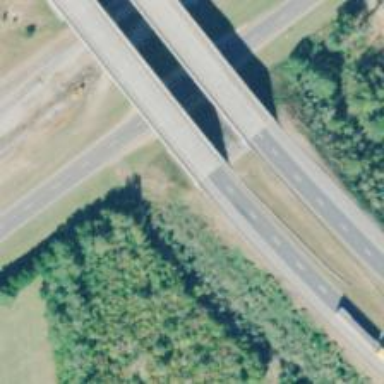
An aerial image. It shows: Bridge crossing over highway trunk expressway.